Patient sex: M
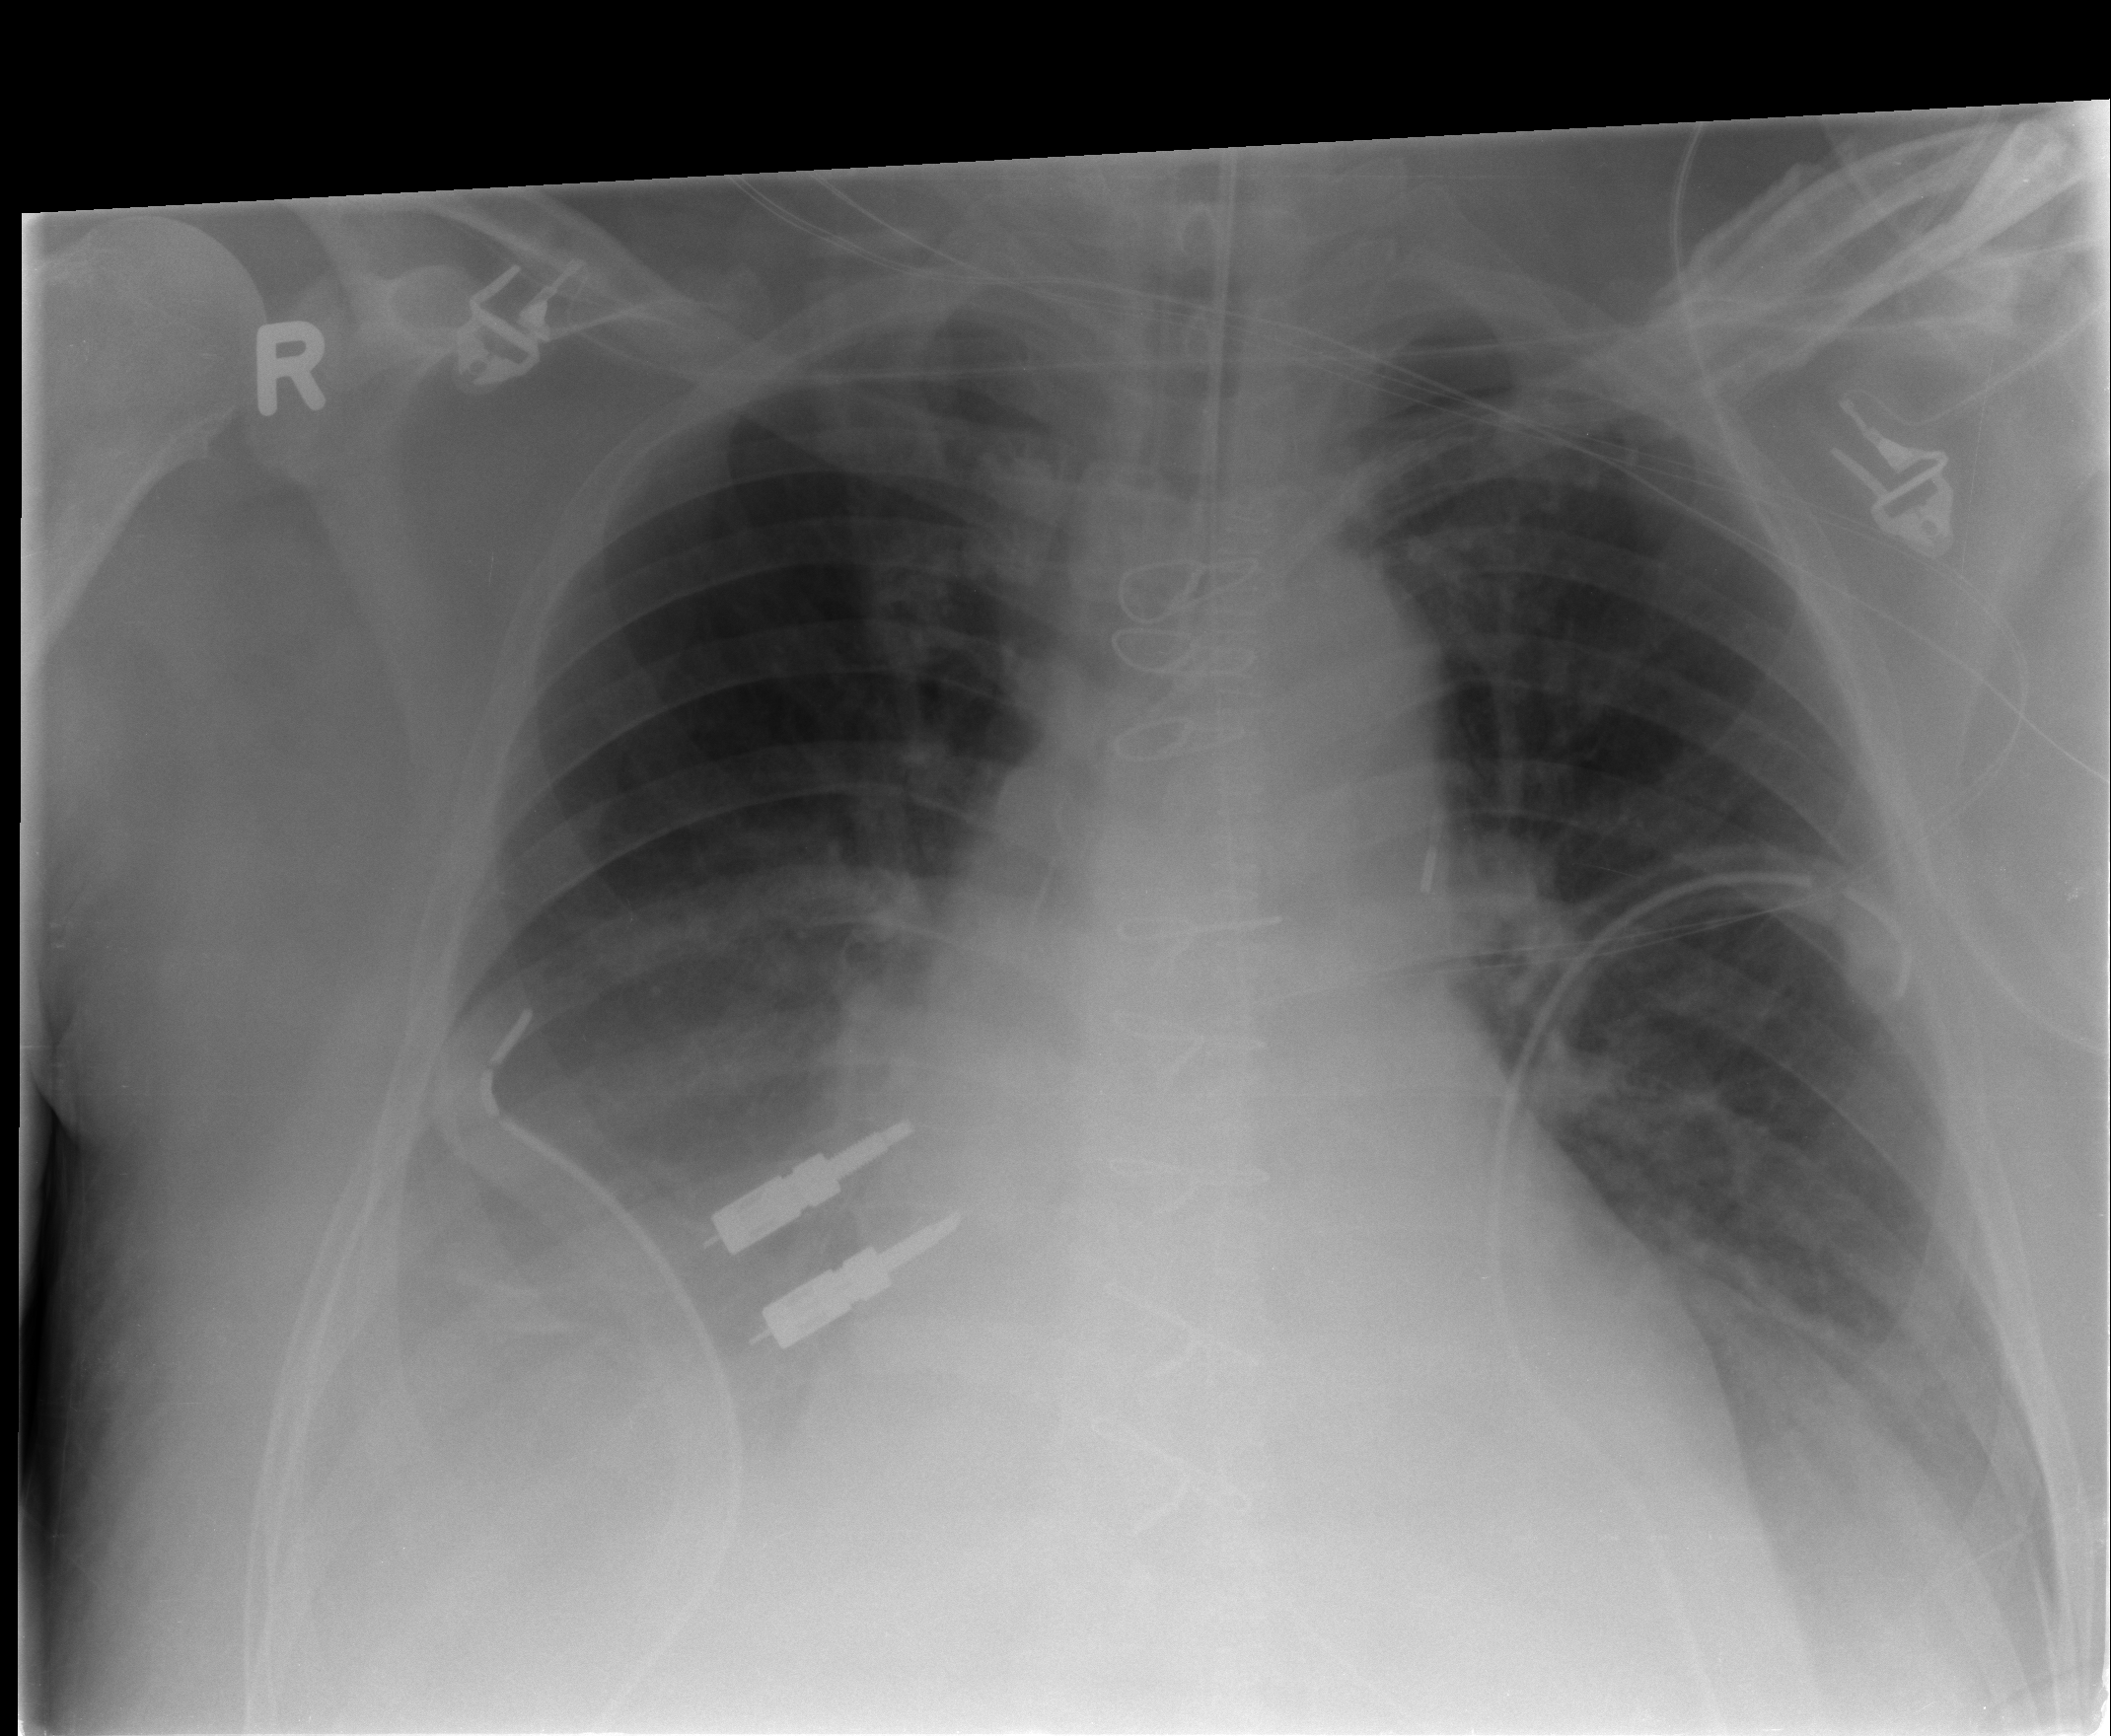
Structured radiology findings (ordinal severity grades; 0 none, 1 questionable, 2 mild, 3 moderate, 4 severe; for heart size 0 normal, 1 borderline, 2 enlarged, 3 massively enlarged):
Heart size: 2
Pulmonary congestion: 2
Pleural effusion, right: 2
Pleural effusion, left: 1
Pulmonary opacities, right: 1
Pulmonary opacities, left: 0
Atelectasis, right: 2
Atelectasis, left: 2